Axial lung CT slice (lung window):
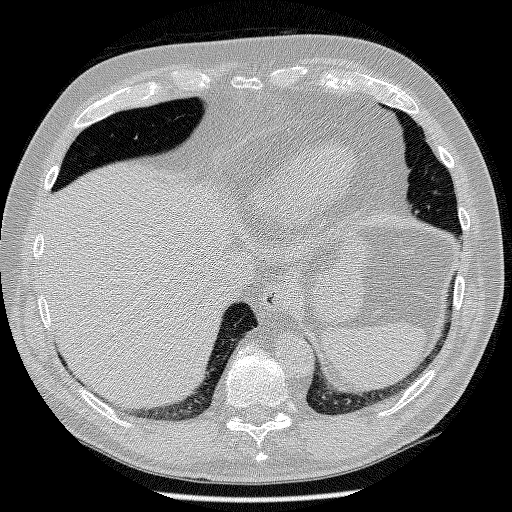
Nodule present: no